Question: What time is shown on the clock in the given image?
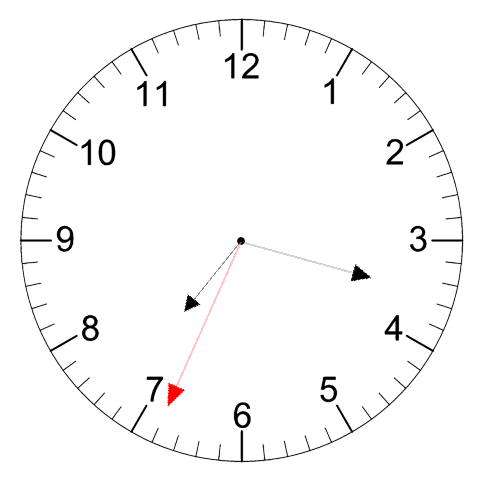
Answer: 07:17:34